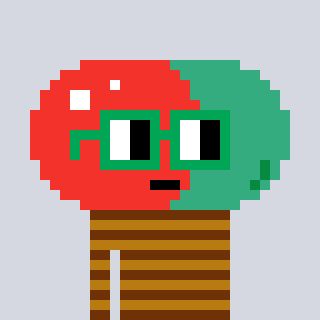
a pixel art character with square green glasses, a pill-shaped head and a gold-colored body on a cool background